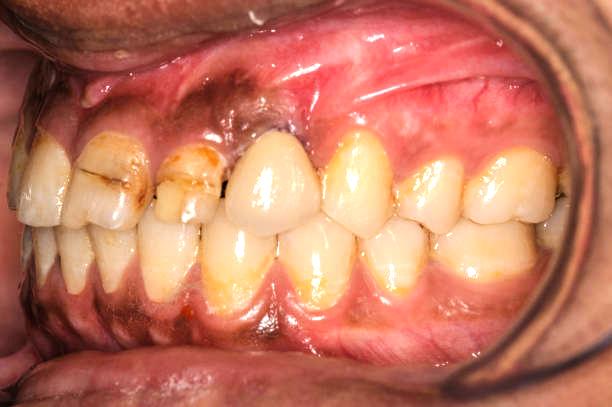
Condition: Calculus